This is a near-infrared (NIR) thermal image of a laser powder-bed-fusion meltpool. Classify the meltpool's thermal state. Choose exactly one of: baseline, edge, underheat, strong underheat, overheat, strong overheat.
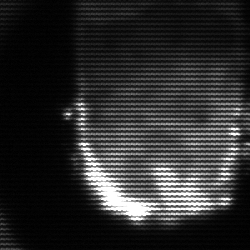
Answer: baseline